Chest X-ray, AP view. Patient: 37 years old, sex F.
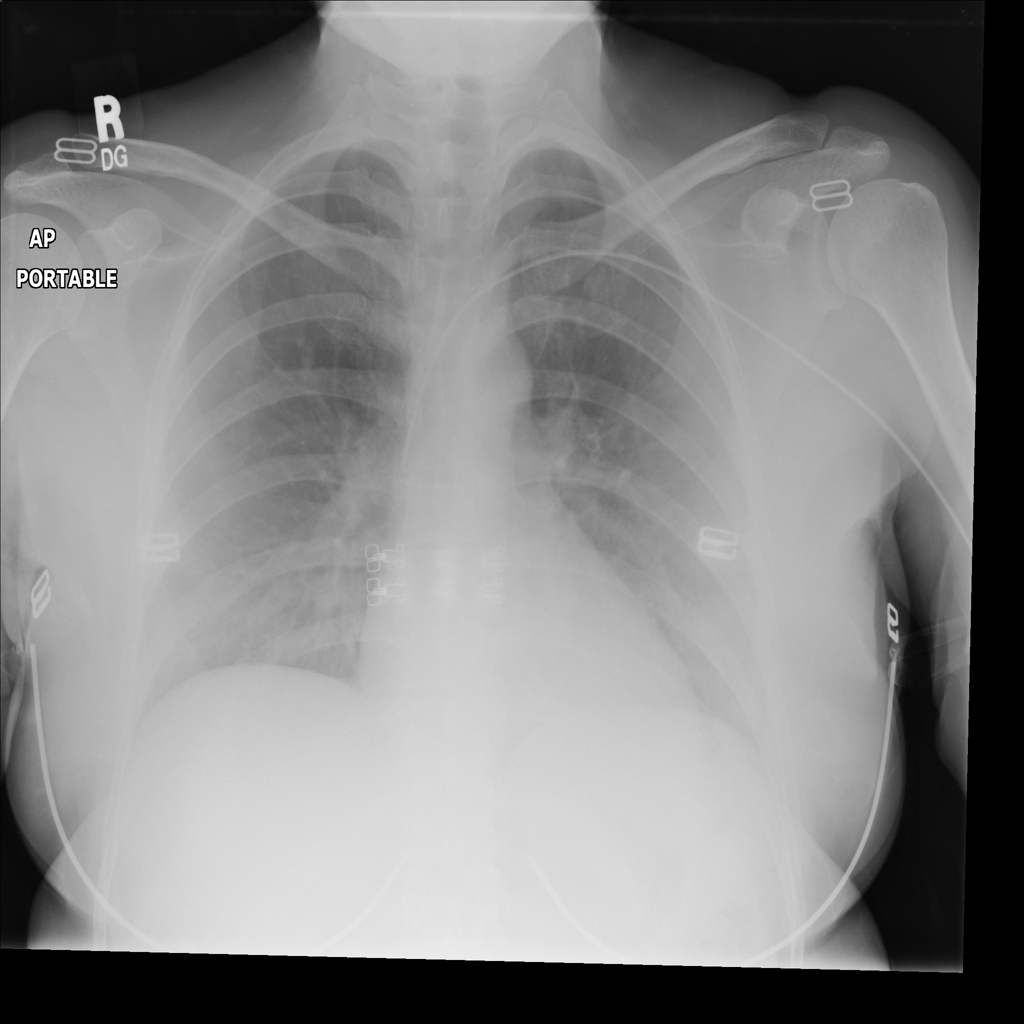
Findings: No Finding